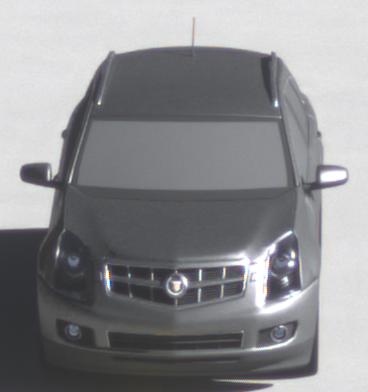
Make: Cadillac
Model: SRX 3.0 V6
Detailed model: SRX (II)
Model produced from: 2010/12
Model produced until: 2012/01
Doors: 5
Color: gray
Road condition: dry road
Daytime: morning or afternoon
Contrast: high contrast